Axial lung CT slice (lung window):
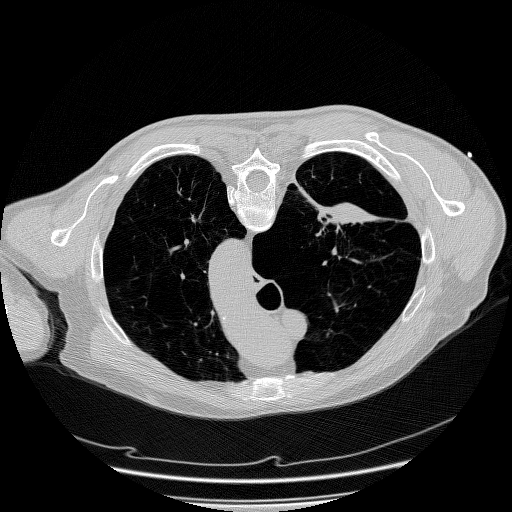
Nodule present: no